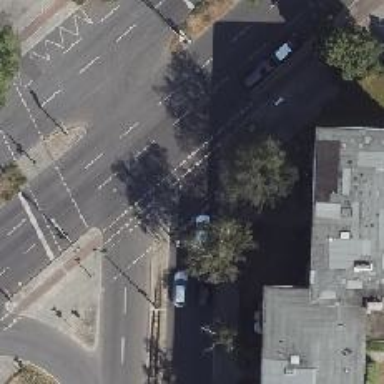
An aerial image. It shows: Road crossing with traffic signals.